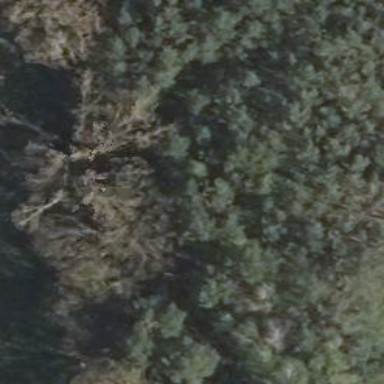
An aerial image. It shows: Evergreen needle-leaved forest.